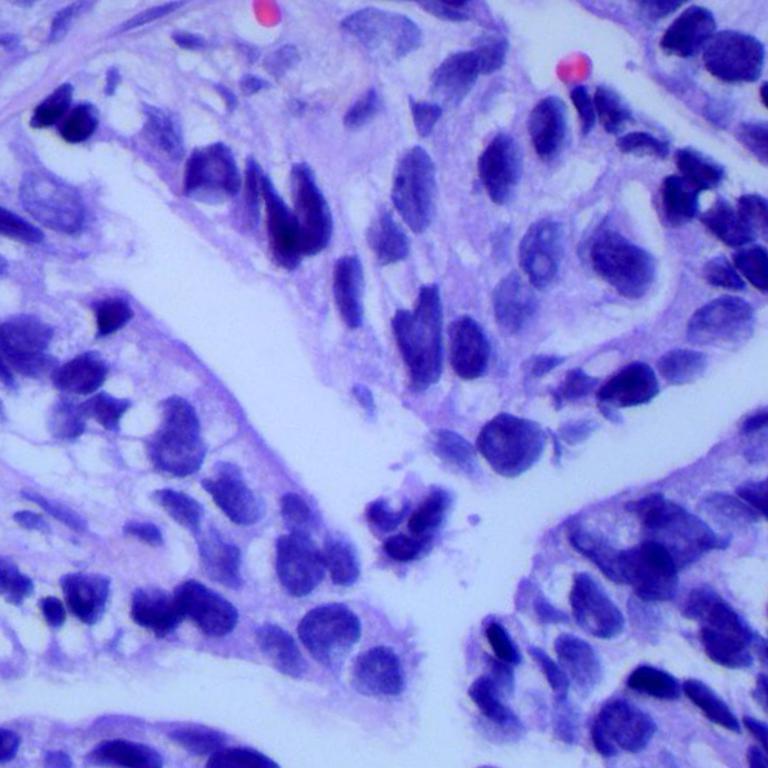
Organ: lung
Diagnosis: adenocarcinomas